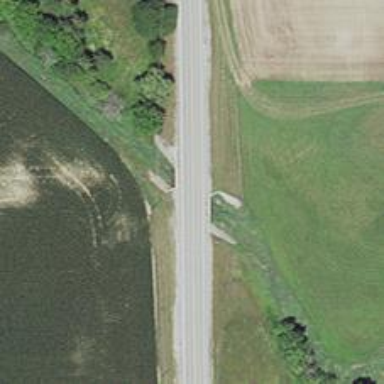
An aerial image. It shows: Secondary road.